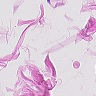
Metastatic tissue present: no